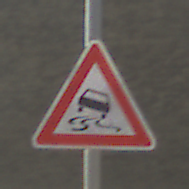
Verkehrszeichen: SchleuderOderRutschgefahr
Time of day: MorningAfternoon
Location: Outdoor (Suburban)
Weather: Clear
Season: NotSpecified
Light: Natural